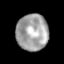
Tissue: skin
Cell type: Epithelial cells
Senescence score: 0.9004
Nuclear area (px): 1137
Mean DAPI intensity: 163.113